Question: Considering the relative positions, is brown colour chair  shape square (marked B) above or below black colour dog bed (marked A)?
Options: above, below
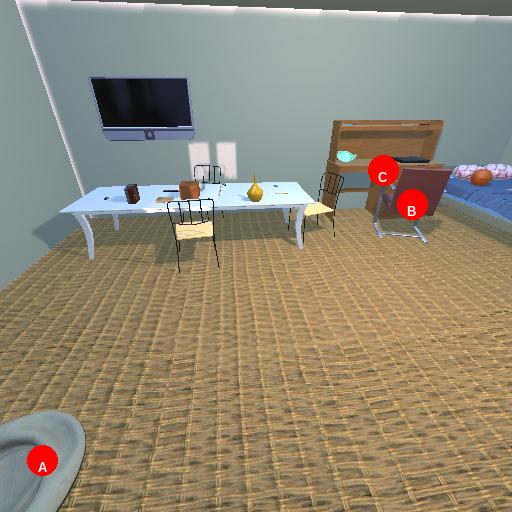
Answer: above